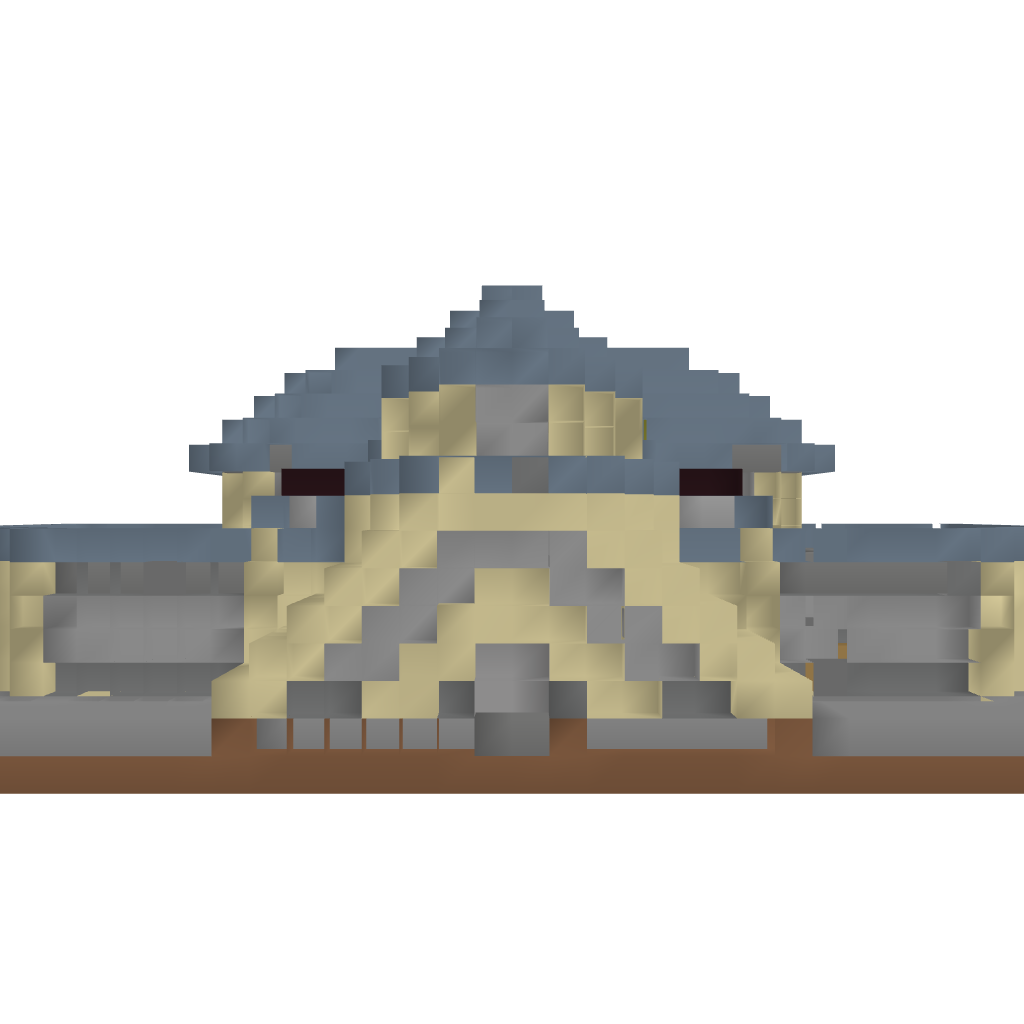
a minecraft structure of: ch2112`little mansion